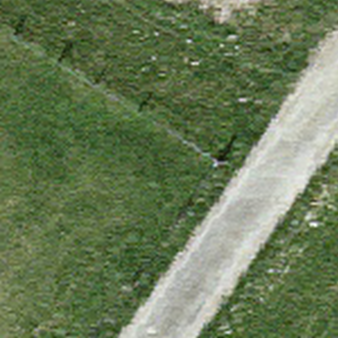
Label: other